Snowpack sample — Snodgrass Mountain, Crested Butte, Colorado (2/4/25, 12:06 PM MST)
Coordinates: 38.923, -106.968
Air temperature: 35 °F
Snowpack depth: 80 cm
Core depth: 50 cm
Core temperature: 30.2 °F
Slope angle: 14°, slope face: 78°
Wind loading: low
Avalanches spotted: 0
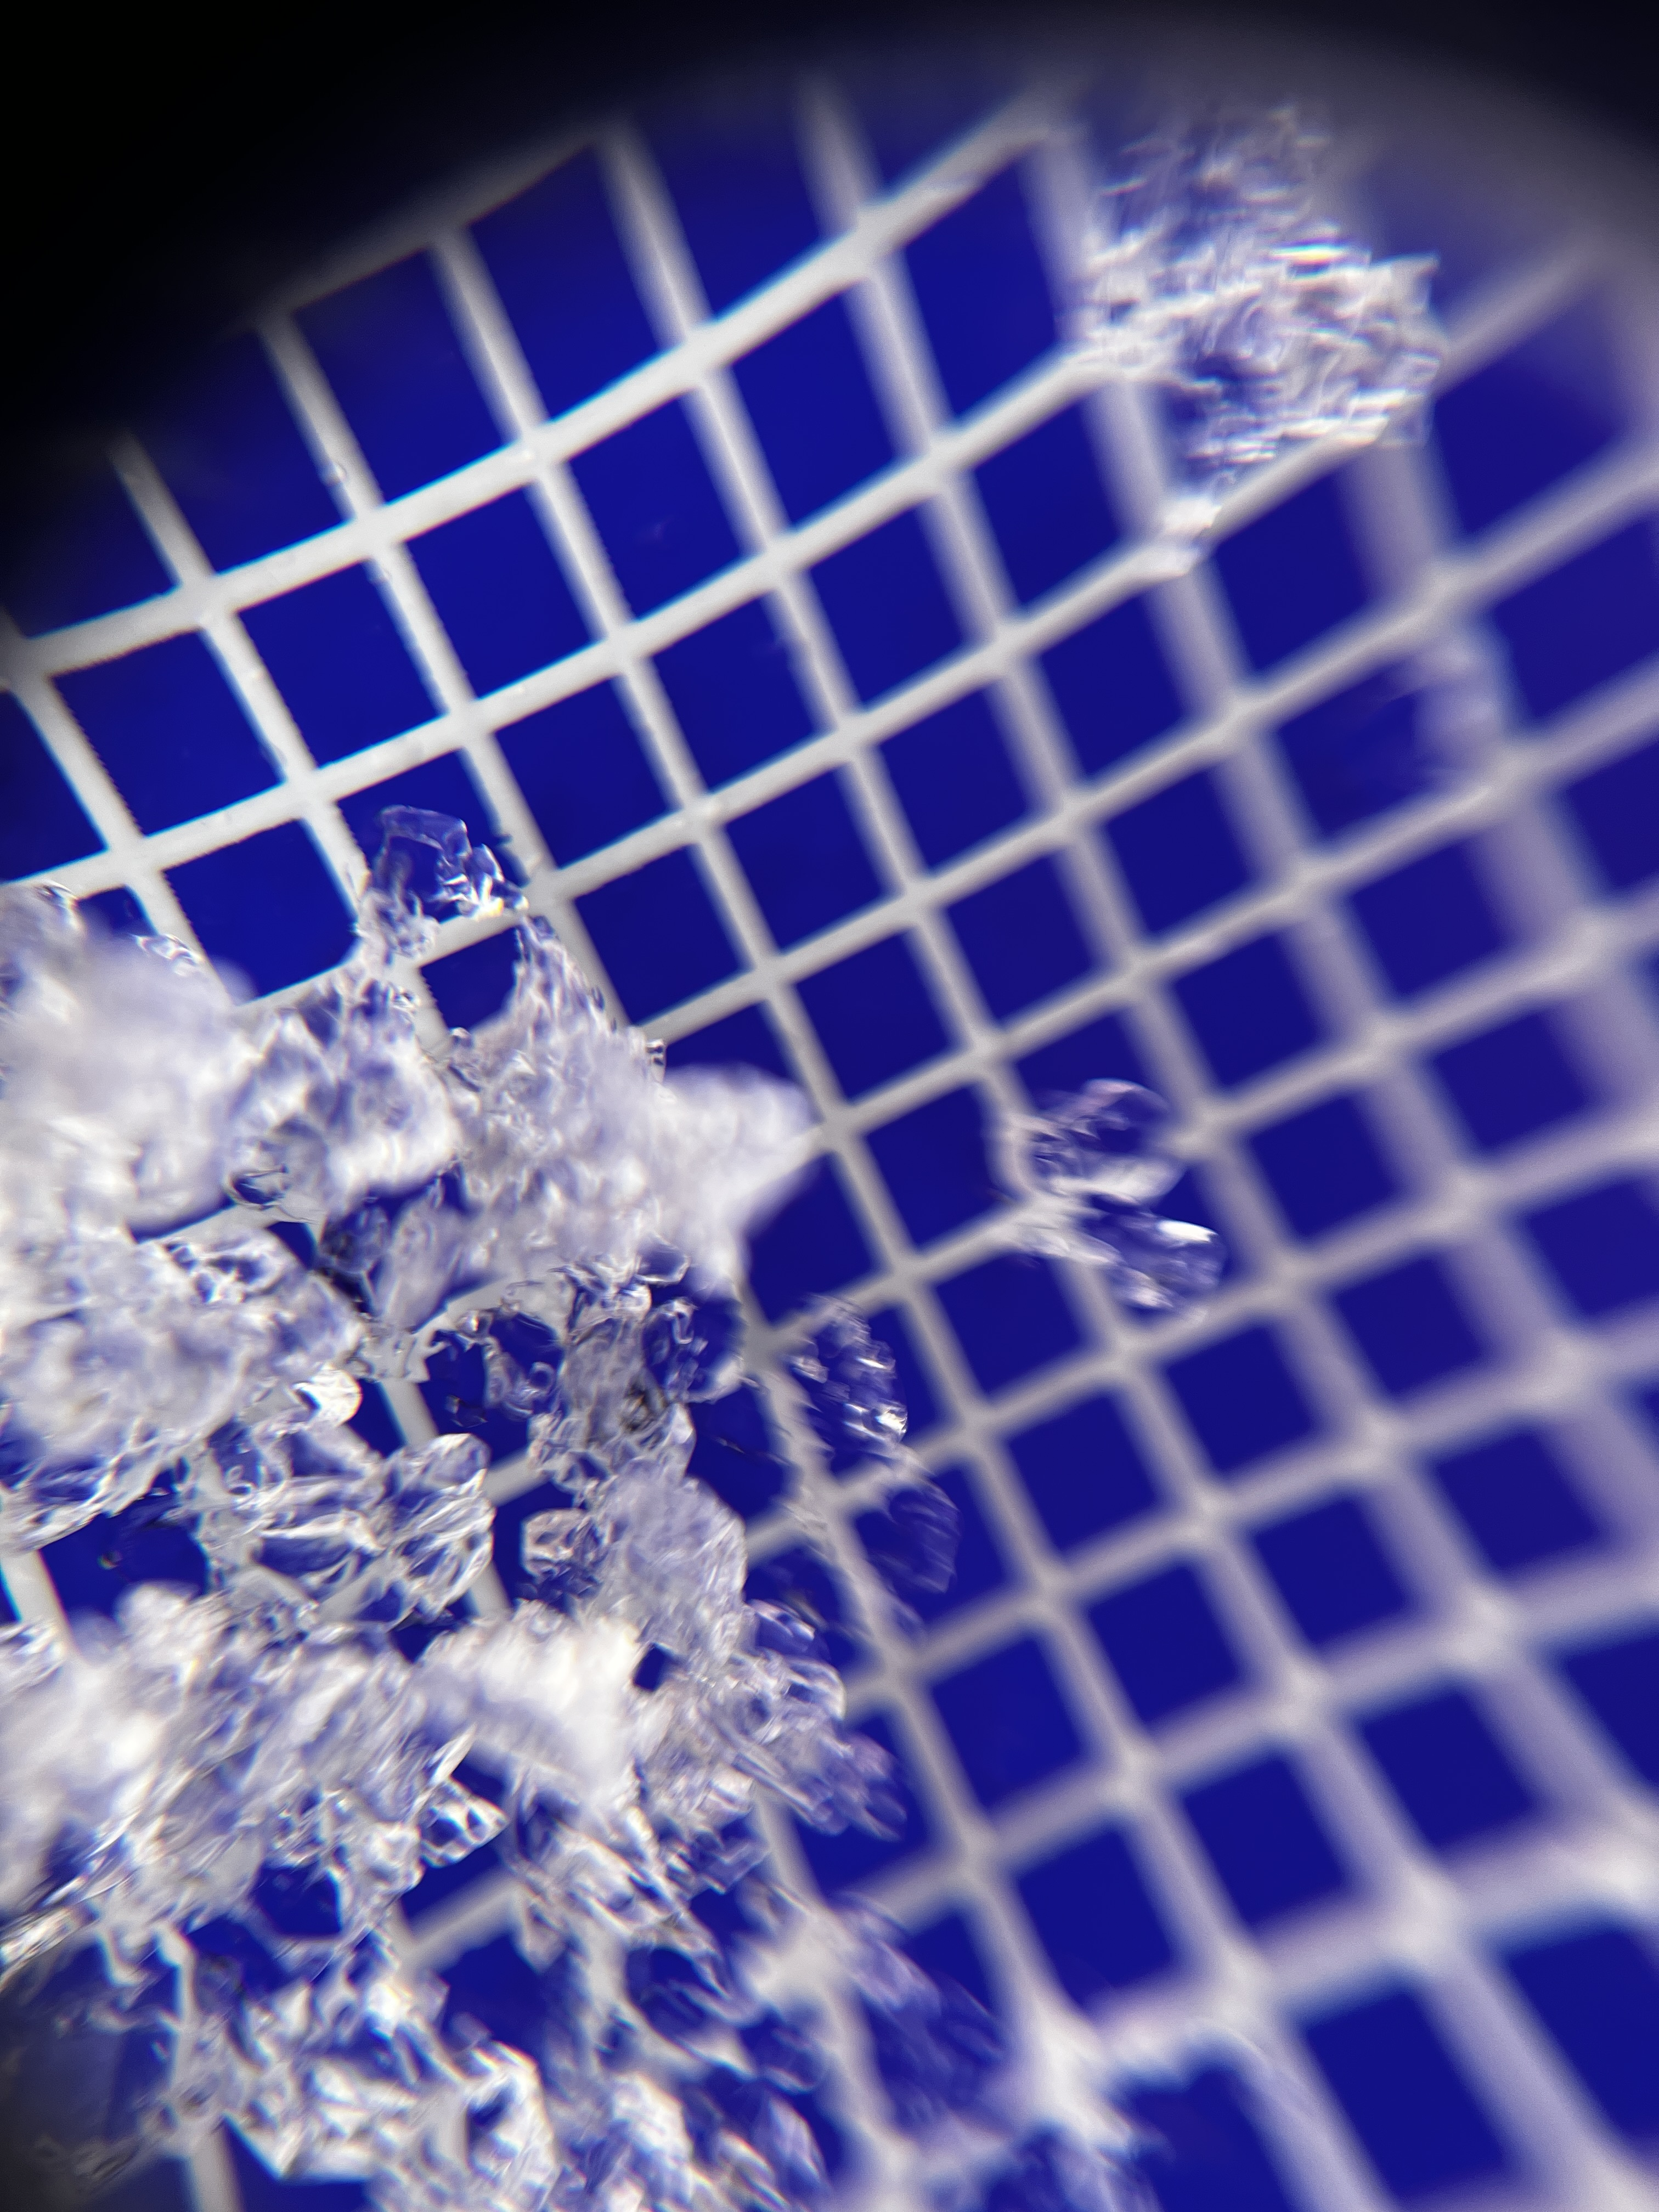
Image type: magnified_profile
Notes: No avalanches nearby, unusually warm weather for the last month reported by residents, Collected 25 yards from treeline